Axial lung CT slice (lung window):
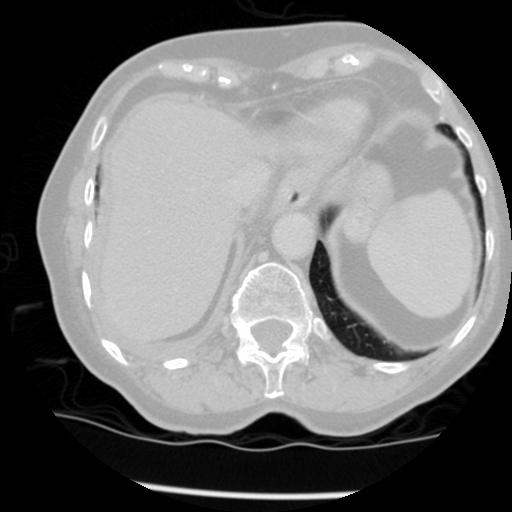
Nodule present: no